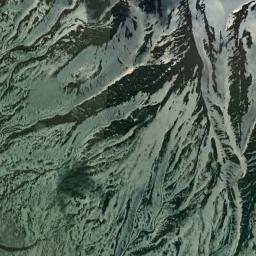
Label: snowberg